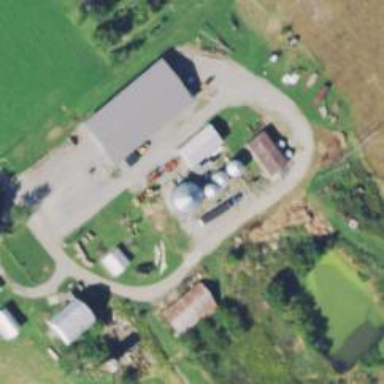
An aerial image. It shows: Silo.